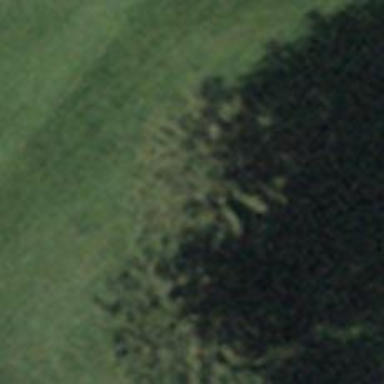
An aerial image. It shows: Needle-leaved tree in its natural environment.